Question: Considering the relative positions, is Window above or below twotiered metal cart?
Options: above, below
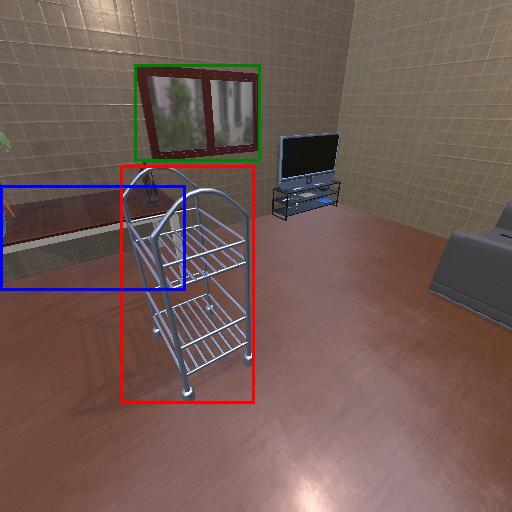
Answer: above